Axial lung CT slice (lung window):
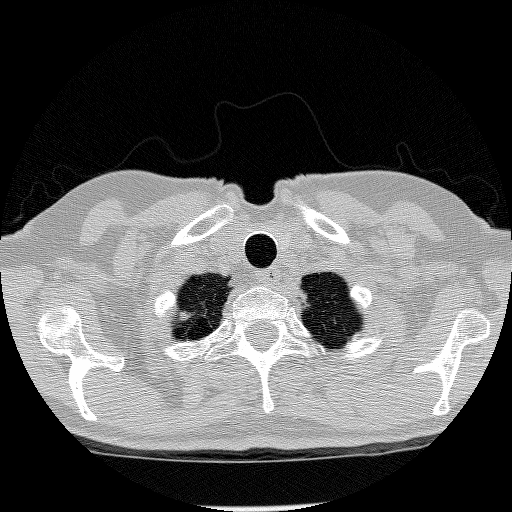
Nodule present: no